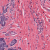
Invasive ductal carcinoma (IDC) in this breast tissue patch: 1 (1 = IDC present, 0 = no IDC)